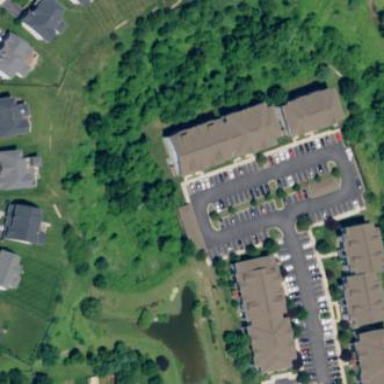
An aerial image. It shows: Asphalt parking aisle off service road.